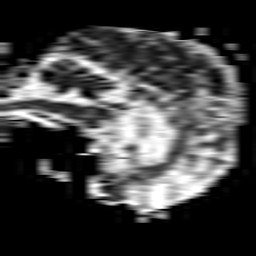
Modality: ADC
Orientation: sagittal
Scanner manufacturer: philips
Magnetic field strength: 1.5 T
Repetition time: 3.395 s
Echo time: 0.06922 s